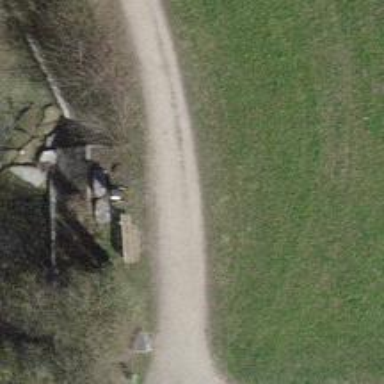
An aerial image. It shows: Bench for seating.